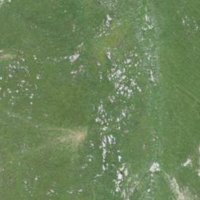
EUNIS habitat code: 26
Species observed at this site:
Gypaetus barbatus
Pyrrhocorax graculus